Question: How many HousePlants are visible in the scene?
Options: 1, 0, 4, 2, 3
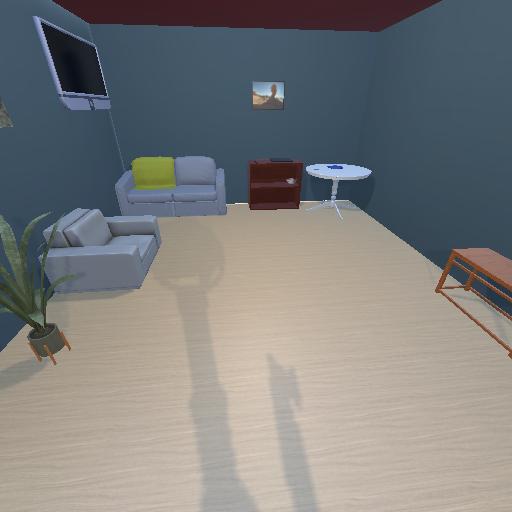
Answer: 1